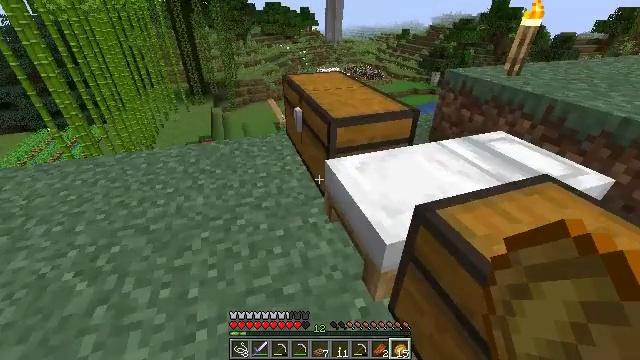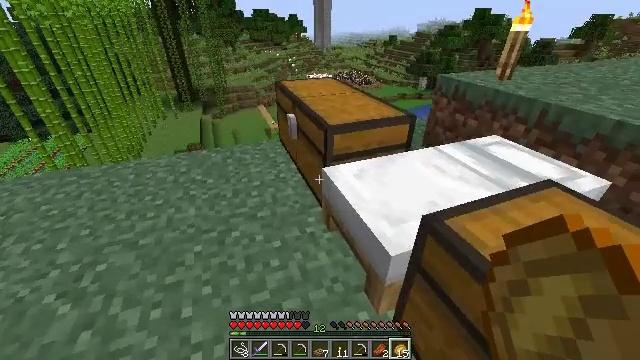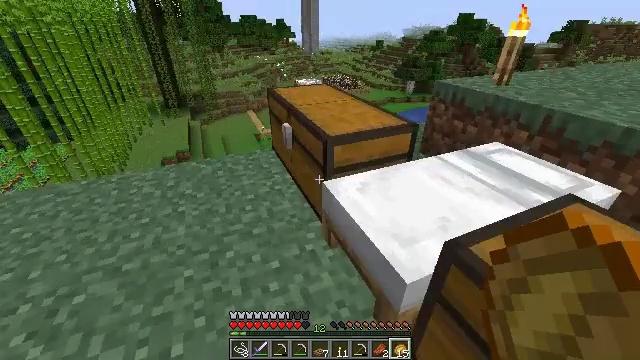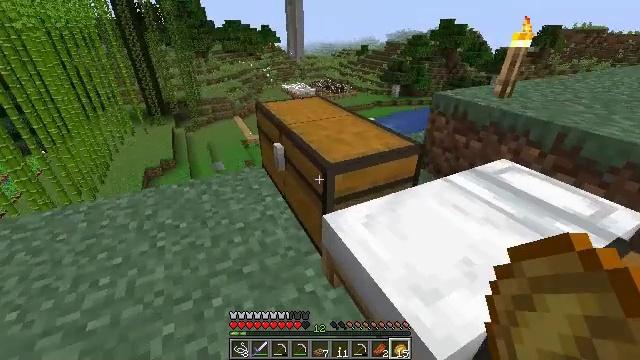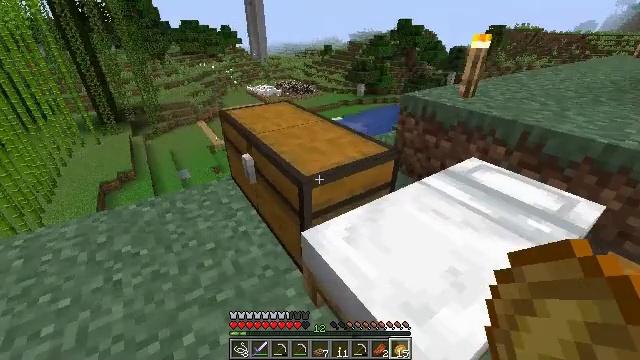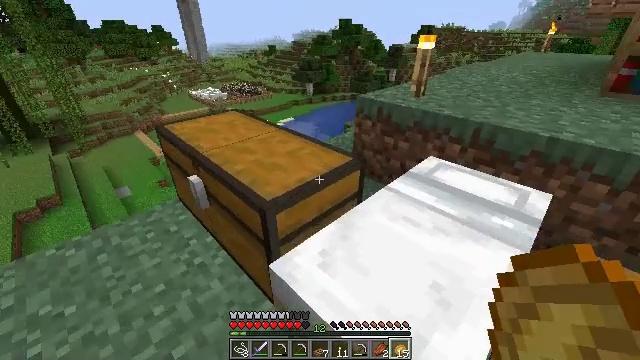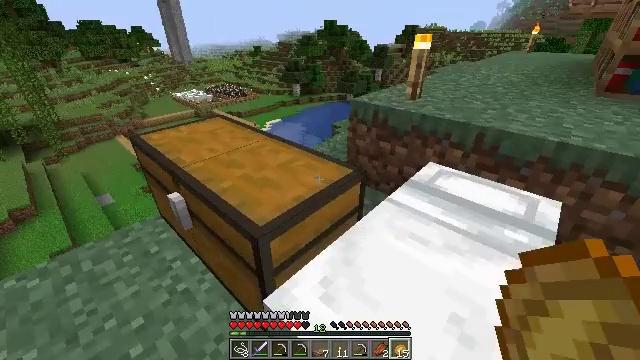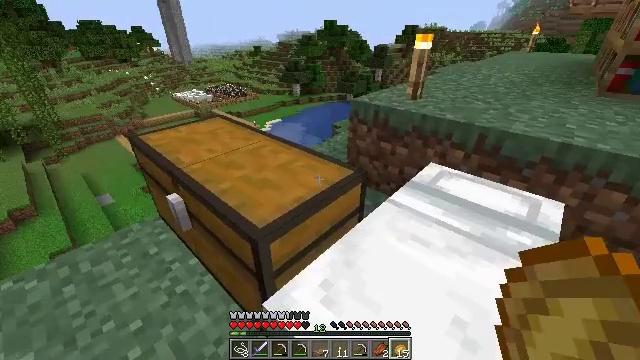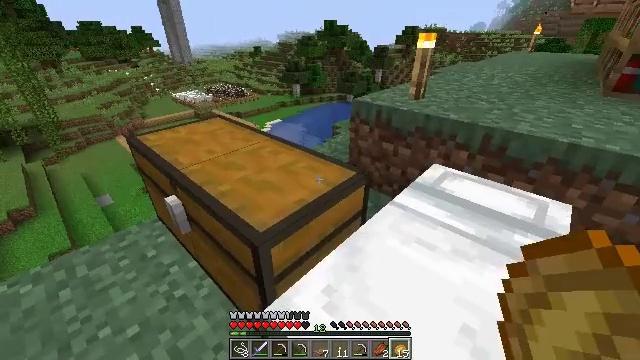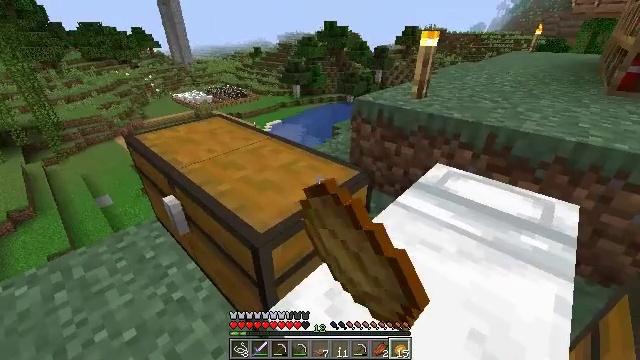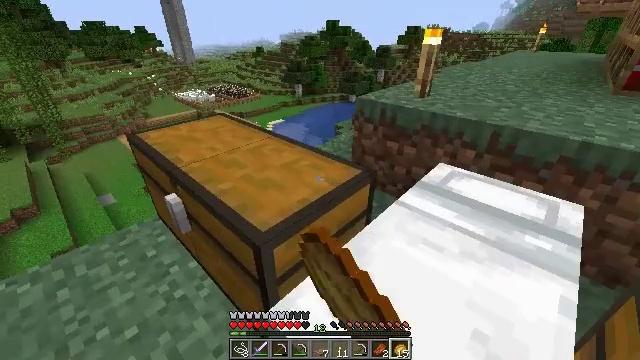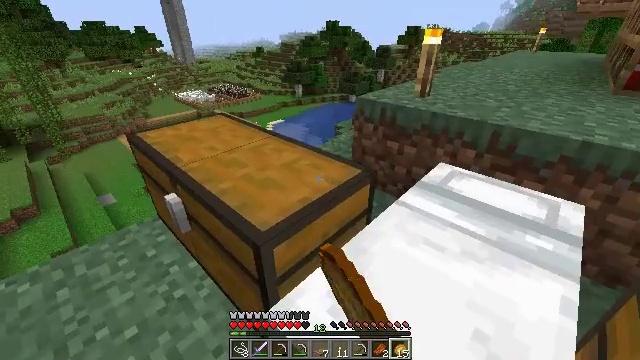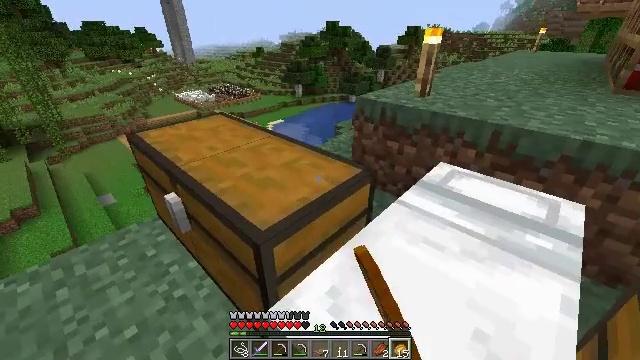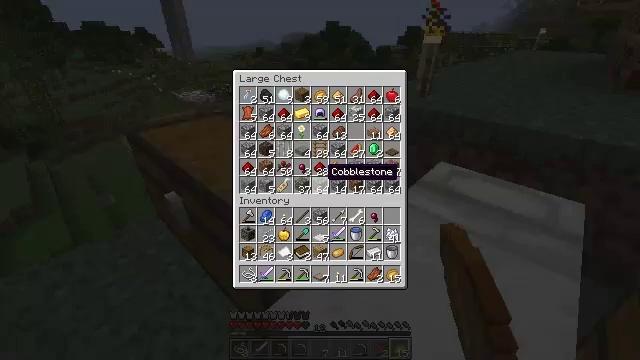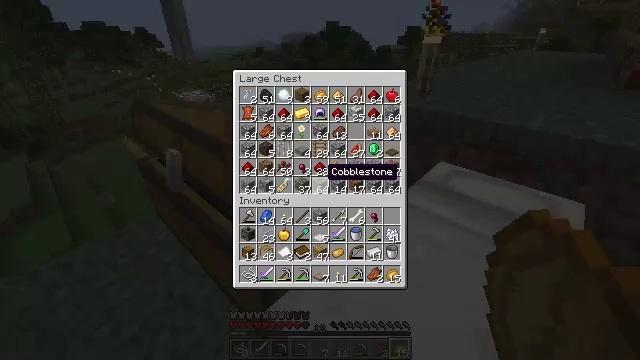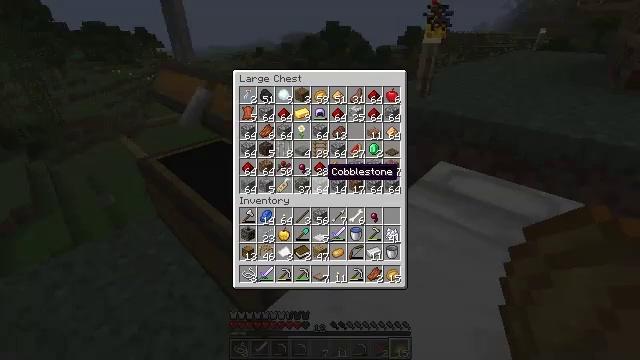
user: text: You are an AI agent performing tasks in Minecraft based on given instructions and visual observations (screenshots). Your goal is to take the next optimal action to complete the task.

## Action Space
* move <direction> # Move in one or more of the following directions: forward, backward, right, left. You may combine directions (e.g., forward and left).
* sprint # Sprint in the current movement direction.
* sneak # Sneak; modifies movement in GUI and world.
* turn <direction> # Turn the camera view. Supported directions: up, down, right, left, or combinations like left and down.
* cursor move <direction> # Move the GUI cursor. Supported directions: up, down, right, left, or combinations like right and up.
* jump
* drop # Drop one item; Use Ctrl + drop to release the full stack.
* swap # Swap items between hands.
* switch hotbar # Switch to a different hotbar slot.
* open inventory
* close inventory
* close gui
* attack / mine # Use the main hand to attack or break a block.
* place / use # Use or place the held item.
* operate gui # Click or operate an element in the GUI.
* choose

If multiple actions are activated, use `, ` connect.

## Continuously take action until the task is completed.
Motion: motion action
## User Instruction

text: Retrieve stripped jungle log from structures.
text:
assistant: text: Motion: move forward, turn right and up
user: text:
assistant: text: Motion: move forward, turn right and up
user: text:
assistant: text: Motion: move forward, turn right and up
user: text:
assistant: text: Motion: move forward, turn right
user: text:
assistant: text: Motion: move forward, turn right
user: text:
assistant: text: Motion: turn right
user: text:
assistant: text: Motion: no_op
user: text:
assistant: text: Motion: use / place
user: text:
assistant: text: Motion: use / place
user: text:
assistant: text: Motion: use / place
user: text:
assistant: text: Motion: use / place
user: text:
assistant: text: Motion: no_op
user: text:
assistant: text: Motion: open gui
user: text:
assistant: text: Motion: no_op
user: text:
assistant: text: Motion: no_op
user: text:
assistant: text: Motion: no_op
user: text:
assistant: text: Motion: no_op
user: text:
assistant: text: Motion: no_op
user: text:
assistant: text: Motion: no_op
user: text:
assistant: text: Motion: no_op
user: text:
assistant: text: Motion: no_op
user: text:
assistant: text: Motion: no_op
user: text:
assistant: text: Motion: no_op
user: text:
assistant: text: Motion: no_op
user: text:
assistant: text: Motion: no_op
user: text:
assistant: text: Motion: no_op
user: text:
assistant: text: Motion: cursor move right
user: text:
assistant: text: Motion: cursor move right
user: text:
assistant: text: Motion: no_op
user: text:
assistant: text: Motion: no_op